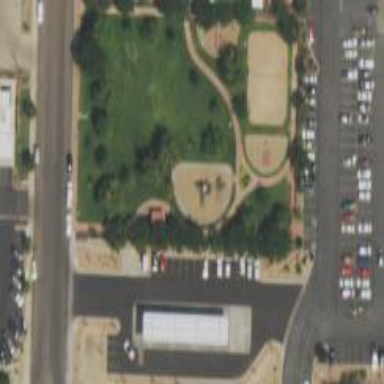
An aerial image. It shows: Park.